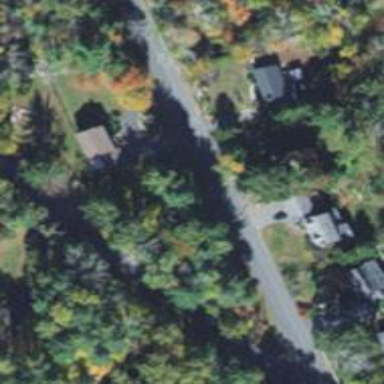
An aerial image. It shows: Driveway leading to service road.